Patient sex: M
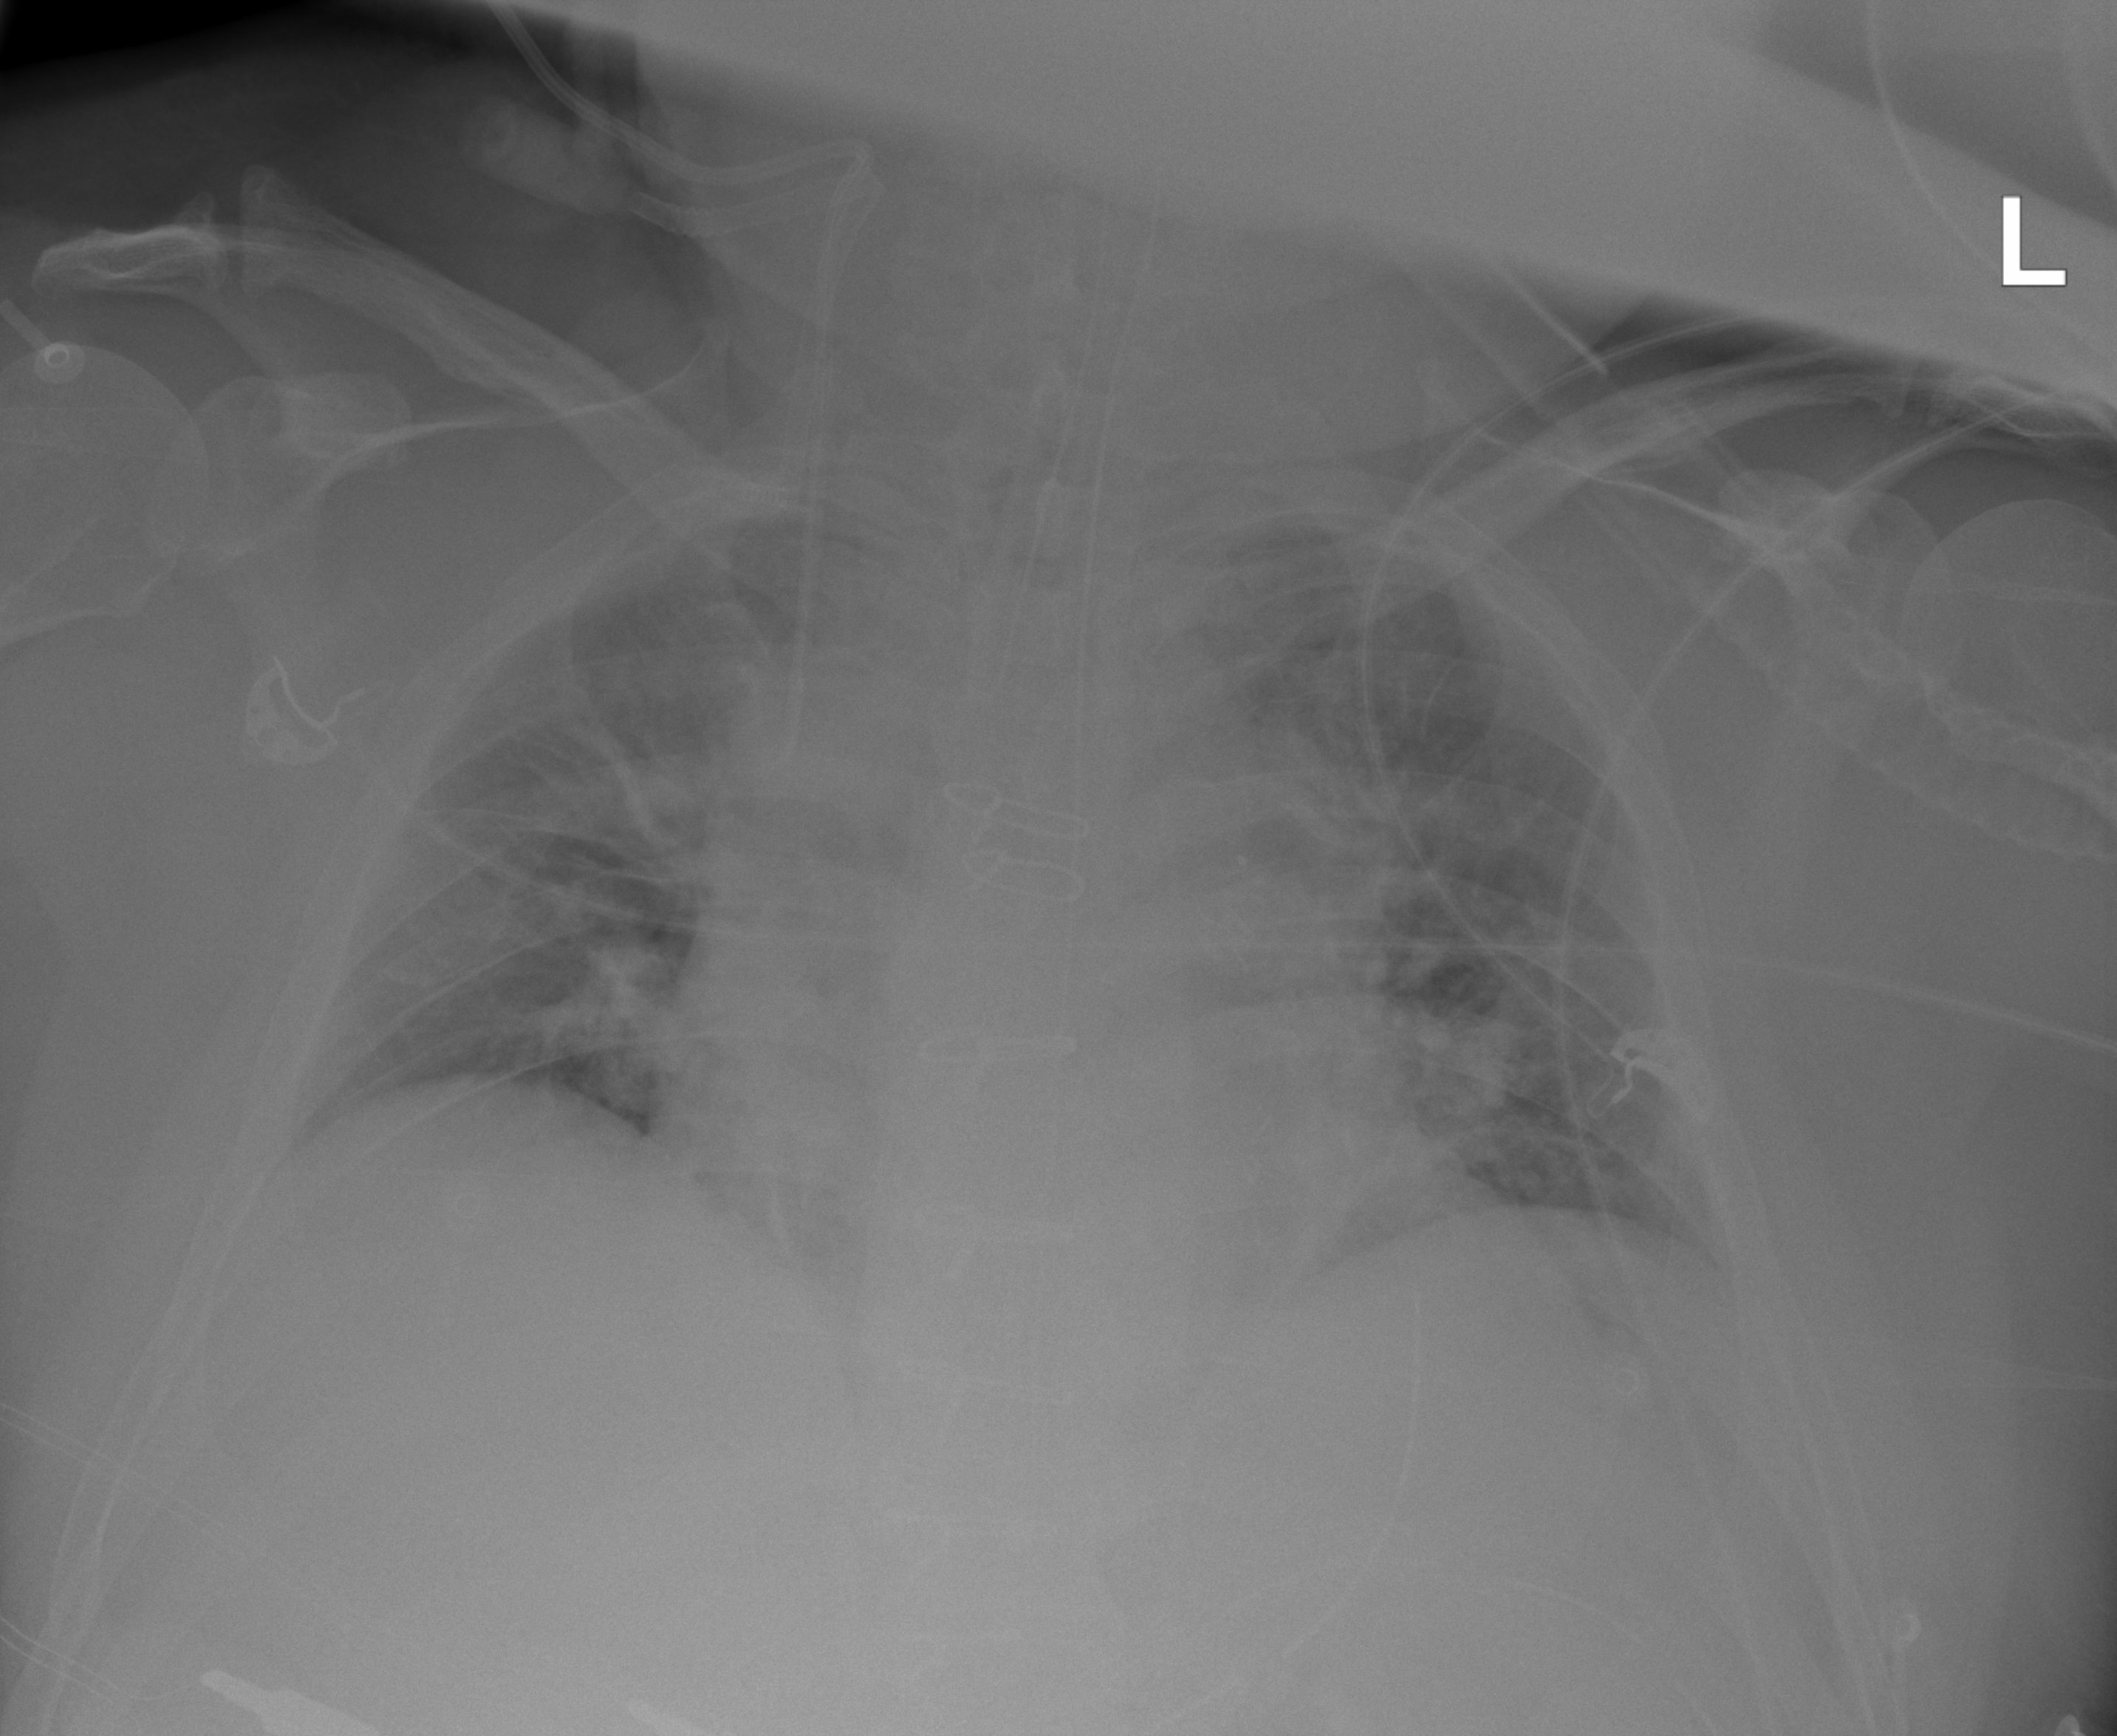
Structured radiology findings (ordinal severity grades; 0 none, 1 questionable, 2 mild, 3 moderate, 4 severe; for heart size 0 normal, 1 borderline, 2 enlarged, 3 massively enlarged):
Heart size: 2
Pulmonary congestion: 3
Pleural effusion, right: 1
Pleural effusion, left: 1
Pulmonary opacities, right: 3
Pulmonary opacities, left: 3
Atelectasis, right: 3
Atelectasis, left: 3